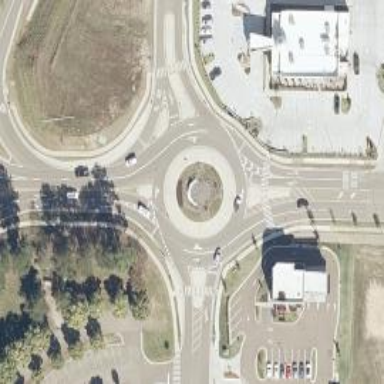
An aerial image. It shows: Tertiary road made of asphalt leading to roundabout junction.